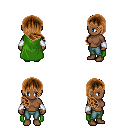
a pixel art fantasy rpg character, female body template, human, dark skin, green cape, teal pants, brown right-swept hairstyle, white cloth bracers, four views (front, back, left, right), 2x2 character sprite sheet, small pixel art, hard edges, no anti-aliasing